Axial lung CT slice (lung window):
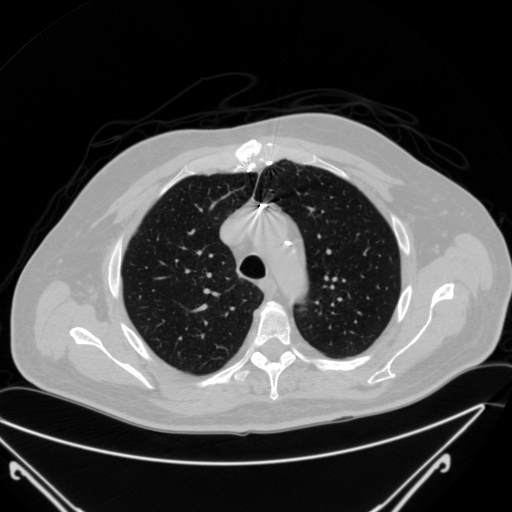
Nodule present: no